Field crop: tomato
Growth stage: 2
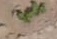
Species: solanum